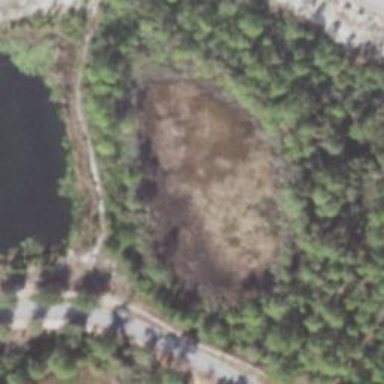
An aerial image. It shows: Marsh wetland.